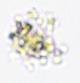
Label: Detritus